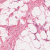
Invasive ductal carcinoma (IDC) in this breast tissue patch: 1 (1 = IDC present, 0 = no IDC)